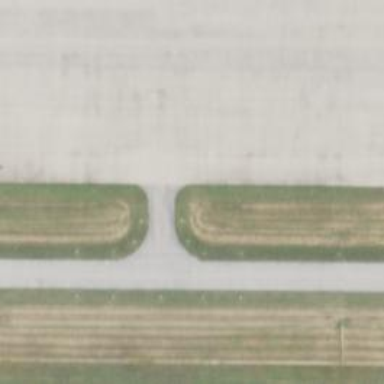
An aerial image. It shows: View of taxiway at the airport.